Interaction volume radius: 10 \u00c5
Interaction volume height: 10 \u00c5
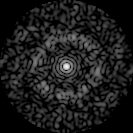
Disorder parameter: 0.8271